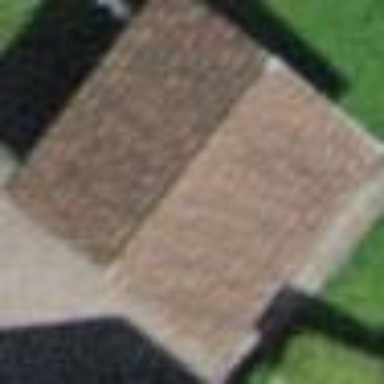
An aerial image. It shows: Garage building.